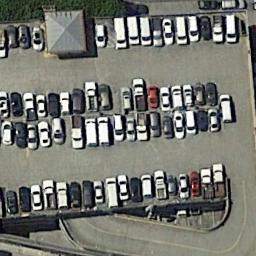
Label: parking_lot